Question: I want to click some KineticJS images that is marked with pencircle on the picture:

The picture with blue circle is working okey.
The picture with yellow circle is working every 50 clicks.
The pictures with red circle is never working.
This is how I add the eventlisteners:
Blue:
'''
var imgLogo = new Image();
imgLogo.src = 'http://folk.ntnu.no/rubenra/web/Resources/bobsByggLogo.png';
imgLogo.onload = function(){
imageLogo = new Kinetic.Image({
image: imgLogo,
x: 10,
y: 580
});
layer.add(imageLogo);
imageLogo.on('mousedown', function() {
console.log('logo trykt');
});
}
'''
Yellow:
'''
var imgNextDayButton = new Image();
imgNextDayButton.src = 'http://folk.ntnu.no/rubenra/web/Resources/nextDayButton.png';
imgNextDayButton.onload = function(){
imageNextDayButton = new Kinetic.Image({
image: imgNextDayButton,
x: buttonsBound.getAttr('x')+60,
y: buttonsBound.getAttr('y')+20
});
imageNextDayButton.on('mousedown', function() {
alert('Neste Dag');
console.log('knapp trykt');
});
layer.add(imageNextDayButton);
}
'''
Red:
'''
var imgWarn = new Image();
imgWarn.src = 'http://folk.ntnu.no/rubenra/web/Resources/shapeWarn.png';
imgWarn.onload = function(){
imageWarn = new Kinetic.Image({
image: imgWarn,
x: xstart+100,
y: ystart+45,
width: imgWarn.width,
heigth: imgWarn.height
});
imageWarn.on('mousedown',function(){
alert('Show Warning to ' + name);
})
group.add(imageWarn);
}
'''
And here is link to the <URL>. It is not working on jsbin, but it should work in every code editor.
Link to the page on server:
<URL>
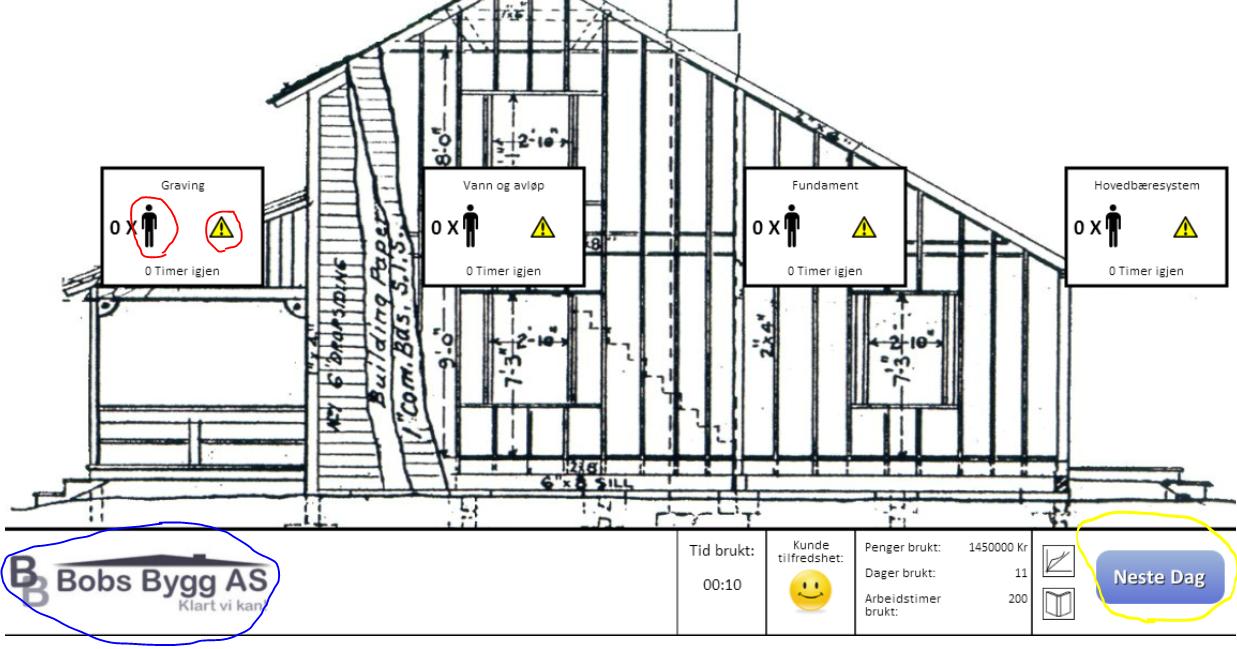
Answer: @Yechoua Guedj was right that it was because of the way I resized my canvas. A simple way that solved all my eventproblems is like this.
'''
window.onresize = function () {
var width = $("#fullscreenDiv").innerWidth();
var height = width * 9 / 16;
xScale = (width/initialWidth)*initialScale.x;
var newScale = {x: xScale, y: xScale};
stage.setAttr('width', width);
stage.setAttr('height', height);
stage.setAttr('scale', newScale);
stage.draw();
}
'''